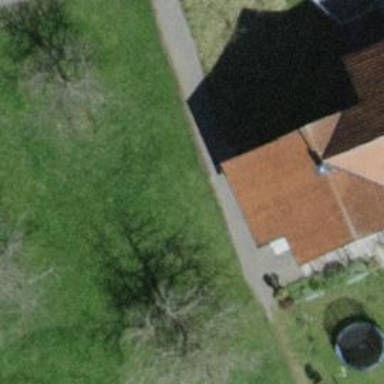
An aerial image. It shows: Path covered in grass.